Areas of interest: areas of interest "Golf Course"
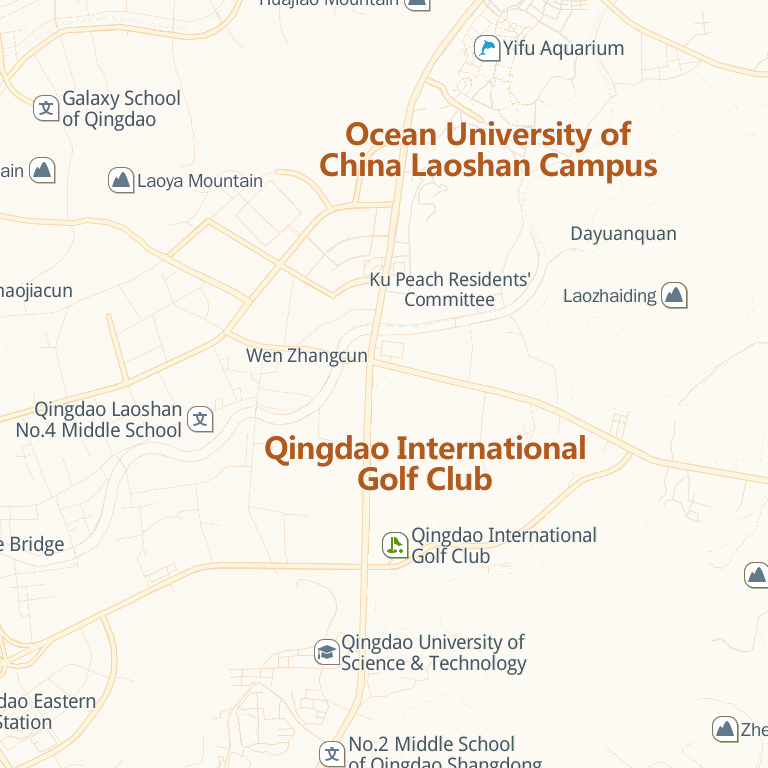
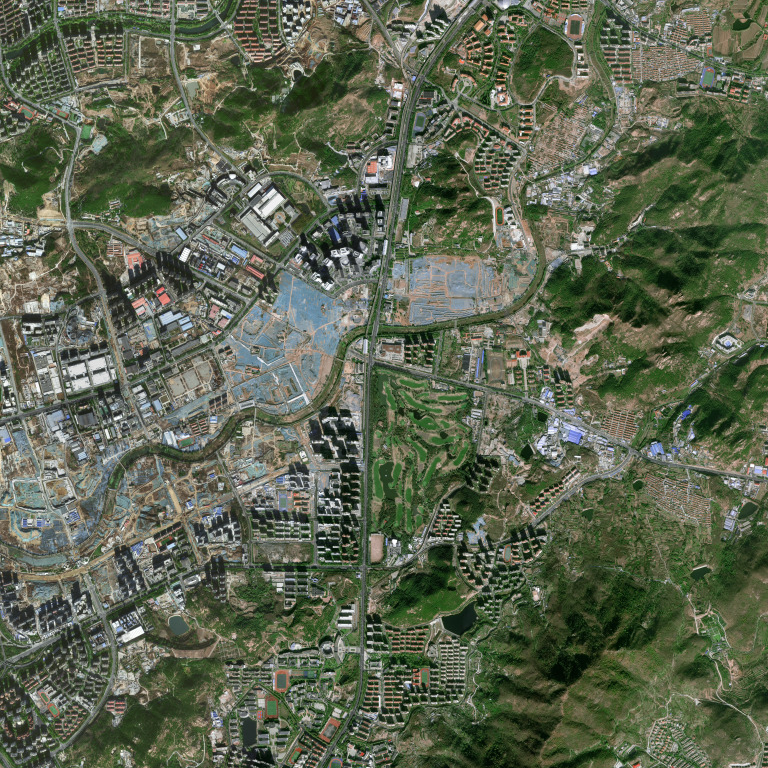